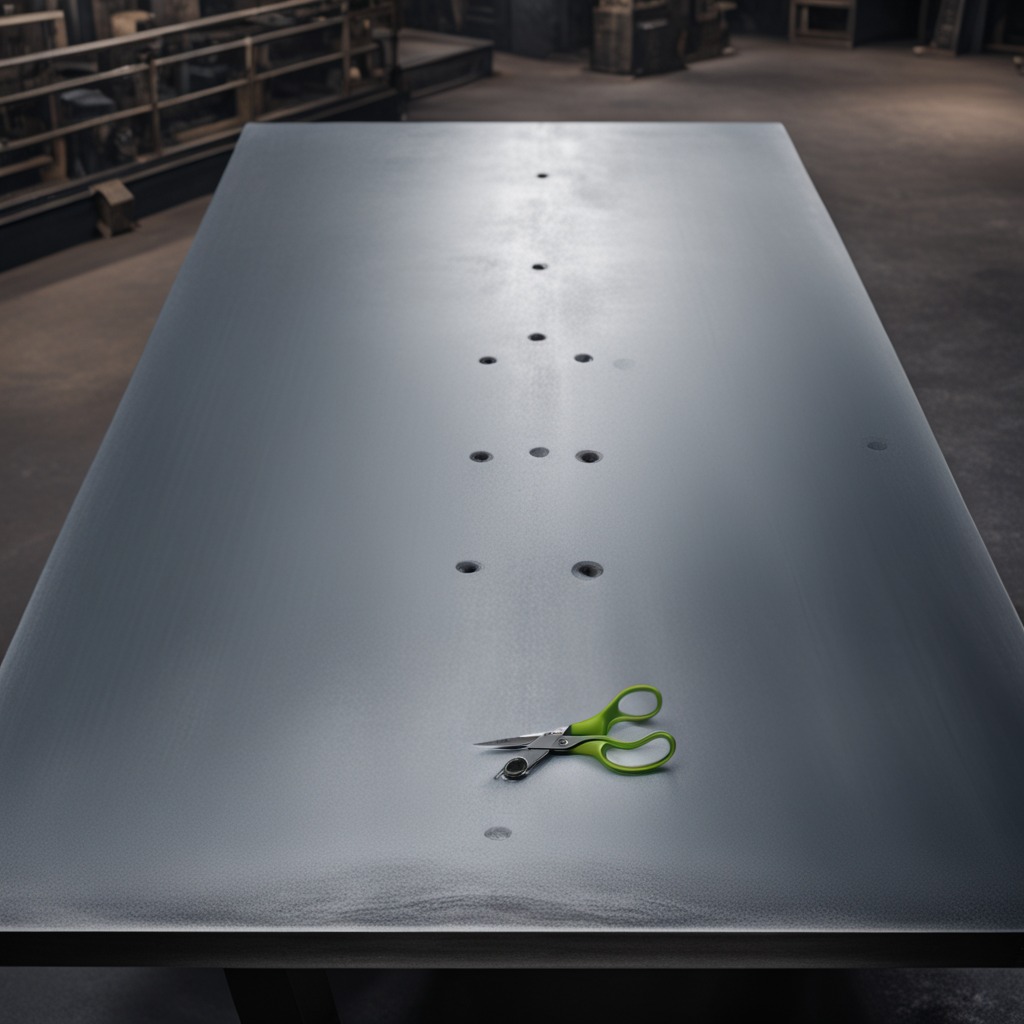
A scissor is lying on the cold steel table in a mining workshop.